Question: I have a ASP website page where i have a upload control added
'''
<asp:FileUpload ID="FileUpload1" runat="server"
BorderStyle="None" Width="215px" onchange="return checkfile();" style="margin-left: 14px" BackColor="#F0F0F0" />
'''
From 'javascript' i am validating the file which will be uploaded. If it is of type '.exe' then I will not allow to upload and give a message. if not i will display the file name in label "'lblFileName'" . But the problem if error(in case file is exe) then i want to reset the upload control('FileUpload1') . Now it will show only message but allows form to submit along with the '.exe' file.So how I can reset it?
'''
function checkfile() {
var filename = document.getElementById("FileUpload1").value;
var lastIndex = filename.lastIndexOf("\");
if (lastIndex >= 0) {
filename = filename.substring(lastIndex + 1);
}
var FileExt = filename.split('.').pop();
if (FileExt == "exe") {
document.getElementById('<%=lblFileName.ClientID%>').innerHTML = "you cannot attach exe file";
return false;
}
else {
document.getElementById('<%=lblFileName.ClientID%>').innerHTML = filename;
}
}
'''

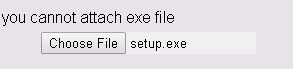
Answer: Your code is the problem 'onchange="return checkfile();"'
And your function should look like
'''
function checkfile() {
var filename = document.getElementById("FileUpload1").value;
var lastIndex = filename.lastIndexOf("\");
if (lastIndex >= 0) {
filename = filename.substring(lastIndex + 1);
}
var FileExt = filename.split('.').pop();
if (FileExt == "exe") {
document.getElementById('lblFileName').innerHTML = "you cannot attach exe file";
document.getElementById("FileUpload1").value='';
return false;
}
else {
document.getElementById('lblFileName').innerHTML = filename;
}
}
'''
Return will disallow file to put in your file upload control so this will solve your problem
Please check <URL> here